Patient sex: F
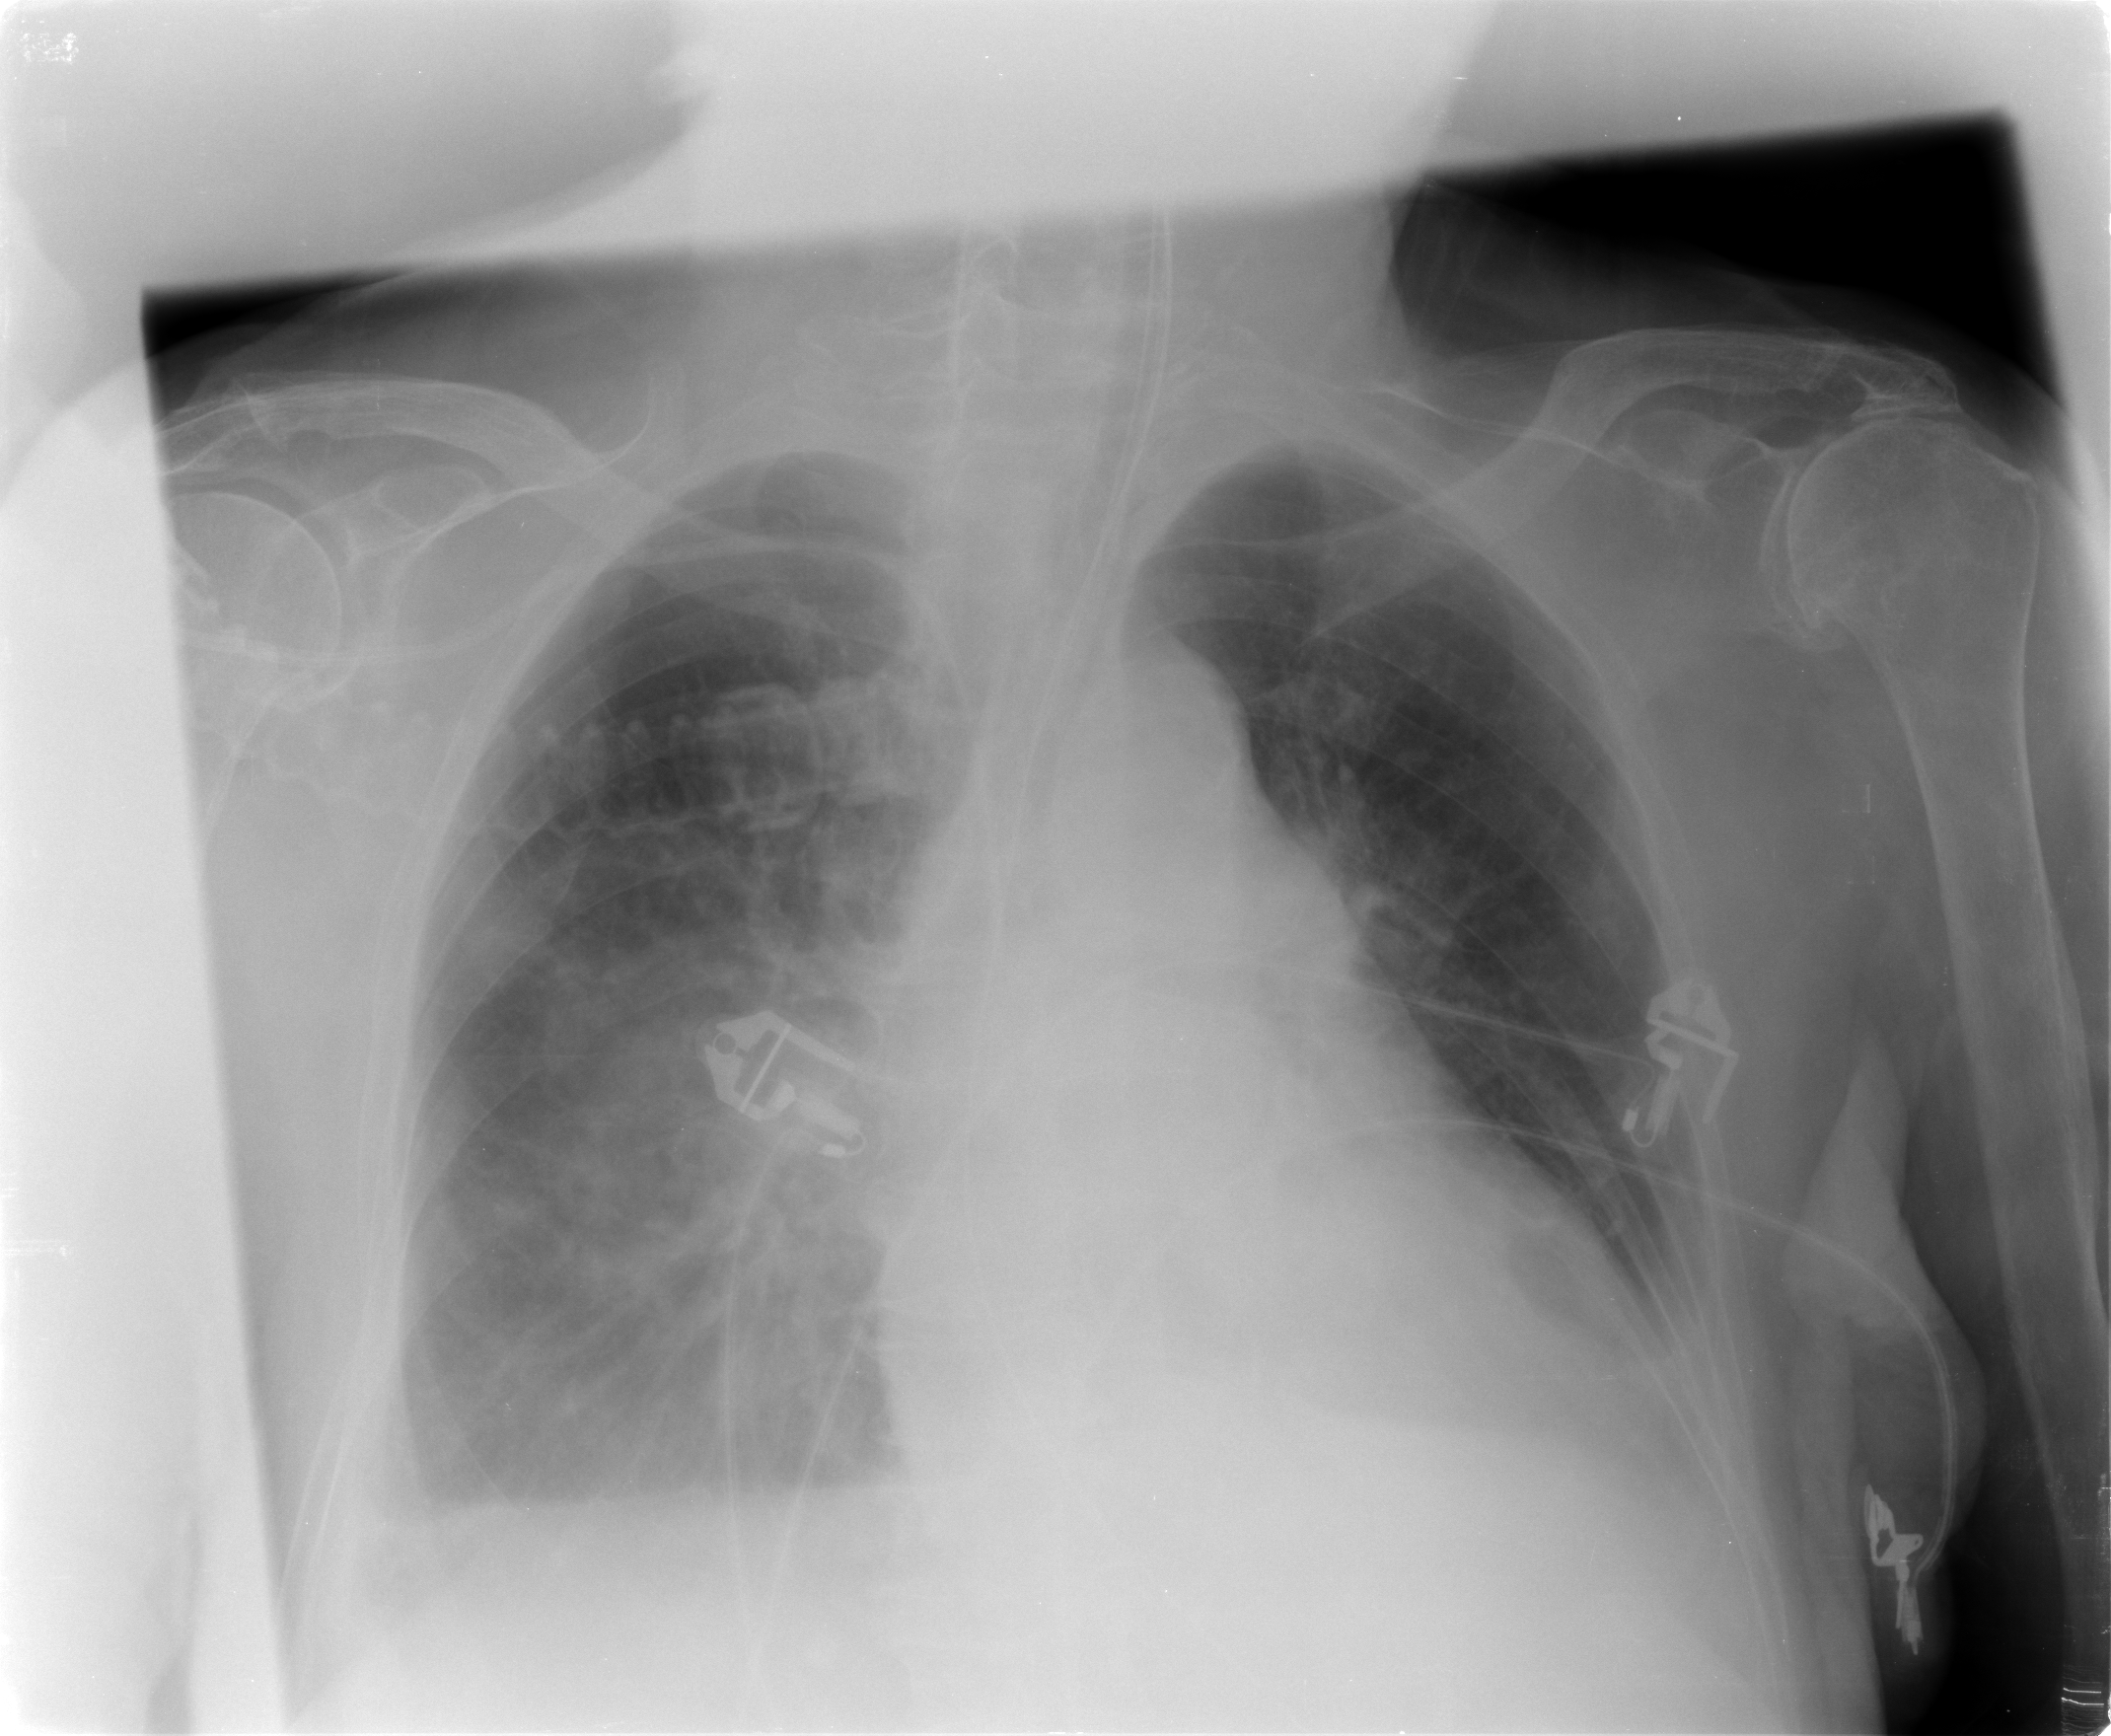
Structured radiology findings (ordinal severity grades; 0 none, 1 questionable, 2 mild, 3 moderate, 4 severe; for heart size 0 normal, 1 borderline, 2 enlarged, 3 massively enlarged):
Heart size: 1
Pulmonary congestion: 2
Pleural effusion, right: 2
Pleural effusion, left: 2
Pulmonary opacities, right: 2
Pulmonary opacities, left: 0
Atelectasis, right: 2
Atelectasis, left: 2